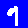
Digit: 9